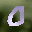
Label: 0